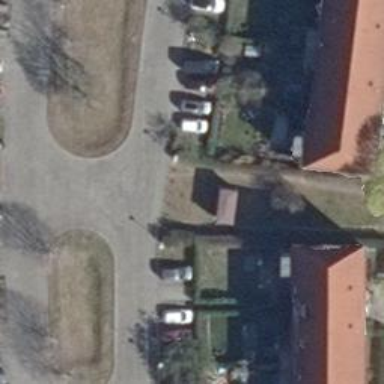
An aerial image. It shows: Living street.